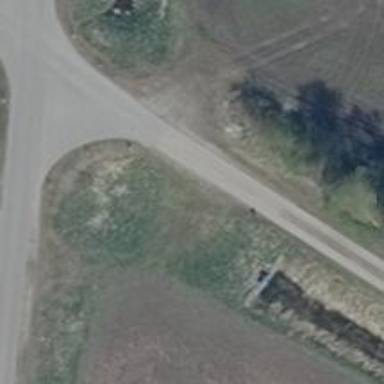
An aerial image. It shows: Culvert tunnel.